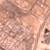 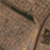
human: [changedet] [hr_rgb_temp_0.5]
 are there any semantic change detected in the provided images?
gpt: A lake appeared in the subdivision.